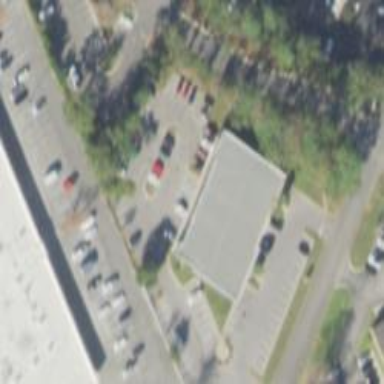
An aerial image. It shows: Parking space.